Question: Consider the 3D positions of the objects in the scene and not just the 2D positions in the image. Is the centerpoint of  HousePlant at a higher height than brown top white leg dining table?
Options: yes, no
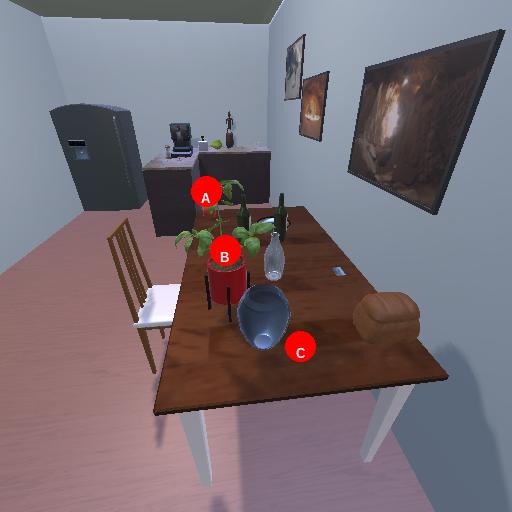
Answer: yes